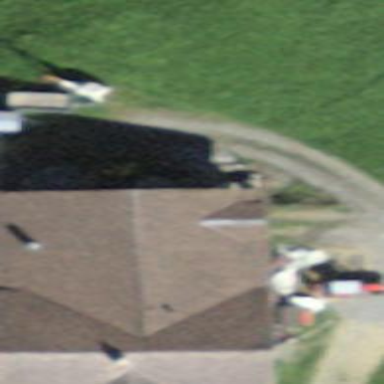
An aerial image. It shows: Farm building.